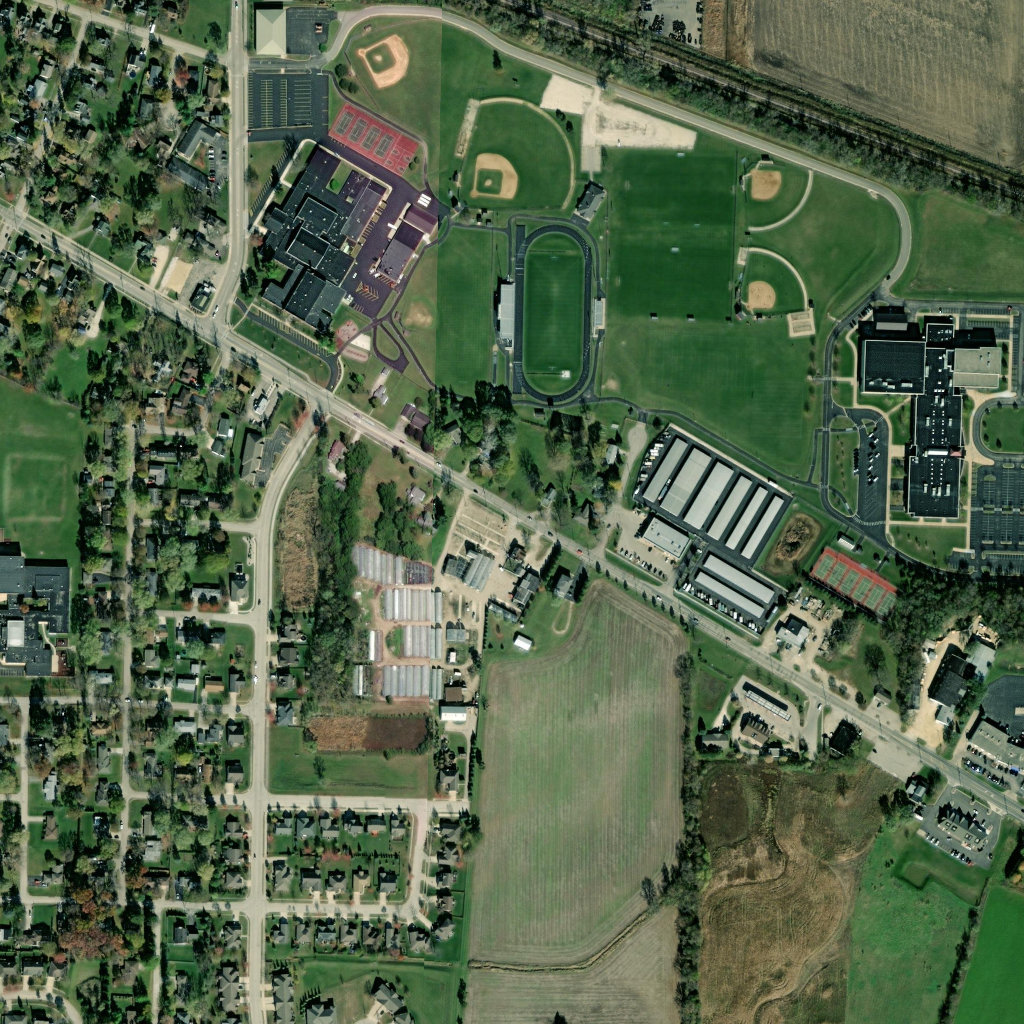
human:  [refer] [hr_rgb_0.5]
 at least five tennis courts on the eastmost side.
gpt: <box>[[78, 53, 88, 60, 0]]</box>